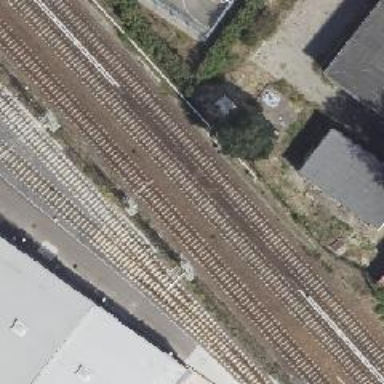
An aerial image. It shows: Railway signal.